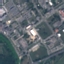
Land use / land cover: Industrial